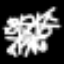
Label: fork